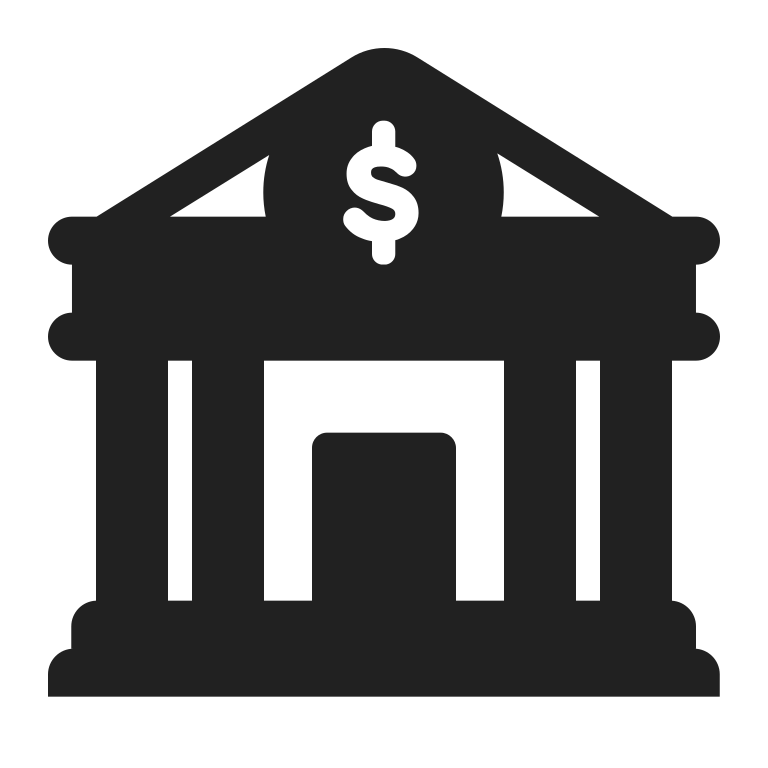
bank high contrast